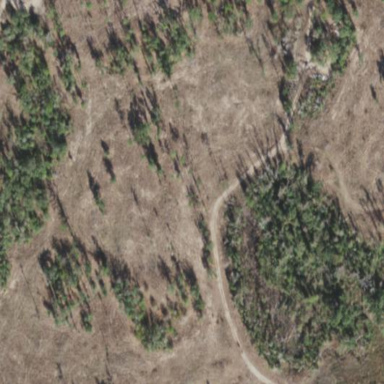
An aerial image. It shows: Forest area dominated by needle-leaved trees.